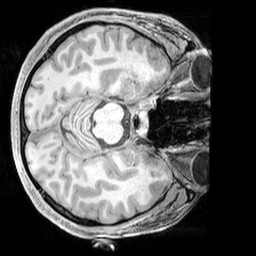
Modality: T1w
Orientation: axial
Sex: male
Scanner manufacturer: siemens
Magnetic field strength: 3 T
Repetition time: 2.3 s
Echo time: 0.00226 s